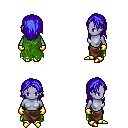
a pixel art fantasy rpg character, female body template, dark elf, purple skin, green tattered cape, robe skirt, blue long hairstyle, gold gloves, gold boots, four views (front, back, left, right), 2x2 character sprite sheet, small pixel art, hard edges, no anti-aliasing